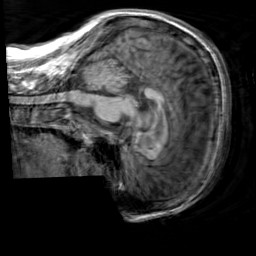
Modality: T1w
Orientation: sagittal
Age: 33
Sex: male
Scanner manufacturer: siemens
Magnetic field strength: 3 T
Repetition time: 2.3 s
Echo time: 0.00303 s